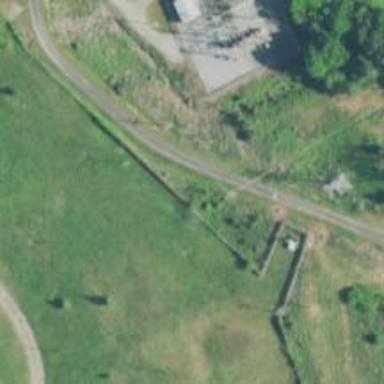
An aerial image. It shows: Power pole.